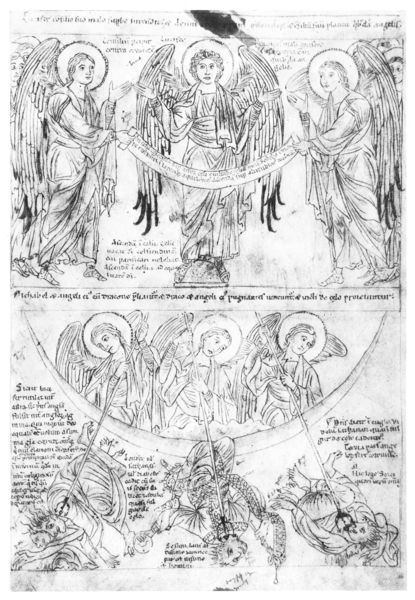
Titel: Hortus Deliciarum
Künstler: Herrad von Landsberg
Institution: Ehemals Straßburg
Schlagwörter: flügel, engel, schrift, fleck, schriftband, dreizack, glorien, 3 x 3